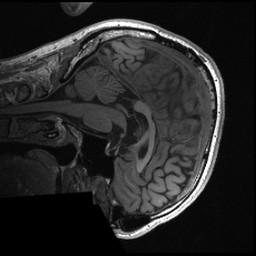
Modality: T1w
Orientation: sagittal
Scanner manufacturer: siemens
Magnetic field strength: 3 T
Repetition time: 2.3 s
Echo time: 0.00285 s